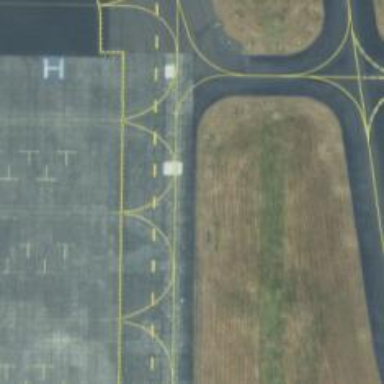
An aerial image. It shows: View of taxiway at the airport.